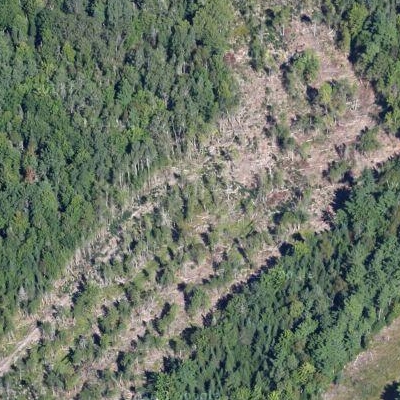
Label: eForest